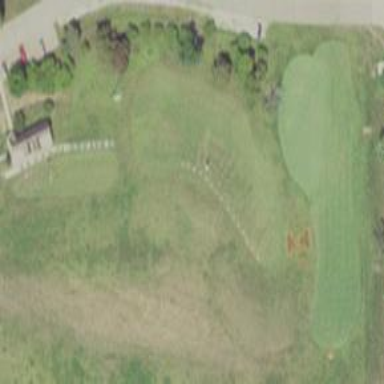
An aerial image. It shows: Golf tee.